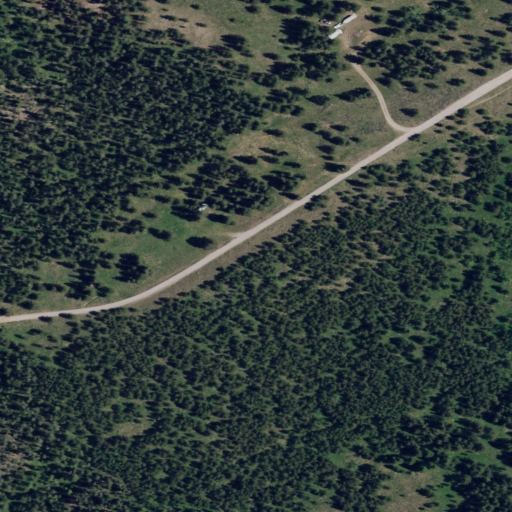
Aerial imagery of valley in Idaho named Free Use Canyon Number 1 containing evergreen forest and shrub